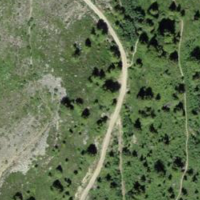
EUNIS habitat code: 26
Species observed at this site:
Vaccinium vitis-idaea
Larix decidua
Ajuga pyramidalis
Arnica montana
Alnus alnobetula